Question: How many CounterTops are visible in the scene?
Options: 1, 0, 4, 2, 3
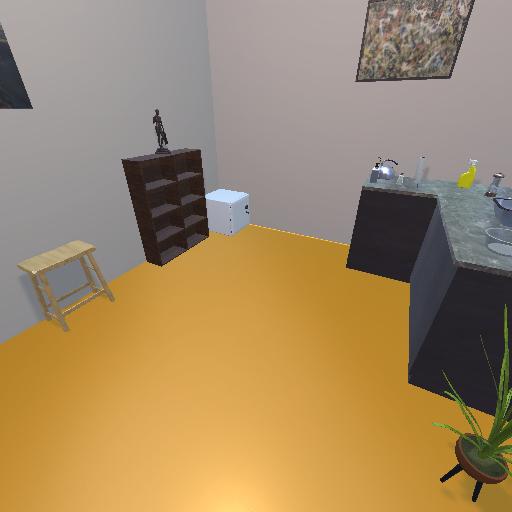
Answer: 1